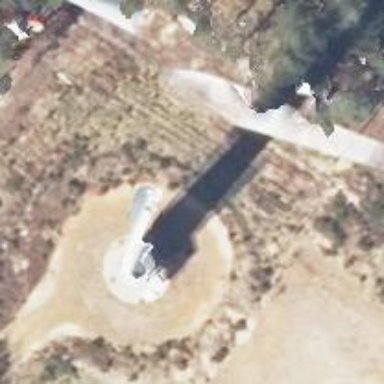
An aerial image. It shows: Wind-powered generator.